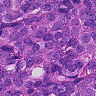
Metastatic tissue present: yes